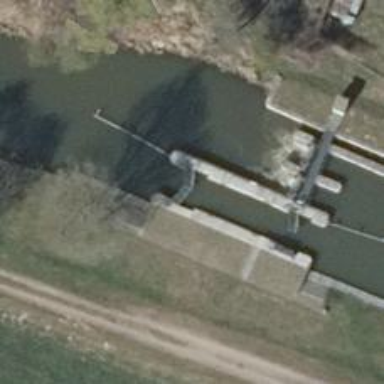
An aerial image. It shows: Lock gate on waterway.